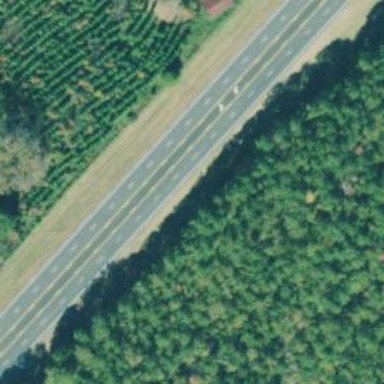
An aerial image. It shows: Asphalt road designated as trunk highway.